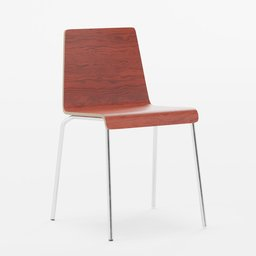
Label: furniture